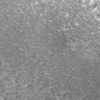
Label: not_dusty